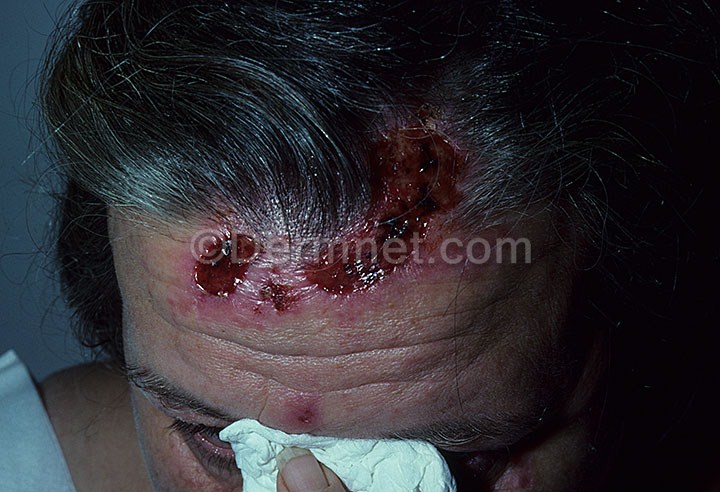
Disease: Eczema Photos